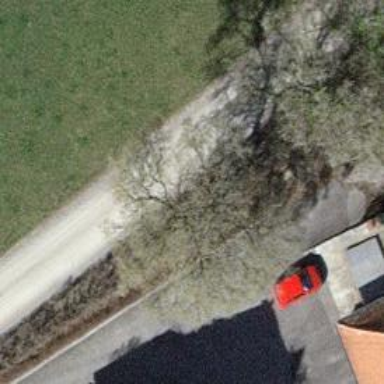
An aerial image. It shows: Hedge acting as barrier.